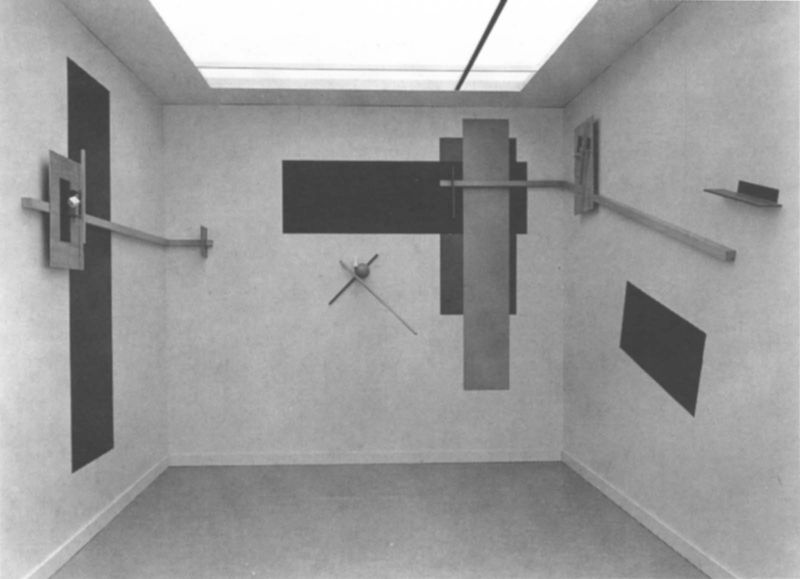
Titel: PROUN-Raum
Künstler: El Lissitzky
Schlagwörter: kubismus, fenster, glas, grau, licht, raum, schwarz, zeichnung, wand, innenraum, decke, frontal, russland, abstrakt, flächen, modern, formen, foto, fotografie, wände, kreuz, rechteck, dachfenster, schwarzweiß, dynamik, kugel, kunst, bauhaus, geometrisch, quader, modernismus, objekt, geometrie, quadrat, leisten, kandinsky, konstruktivismus, postmoderne, deckenlicht, stabilisierung